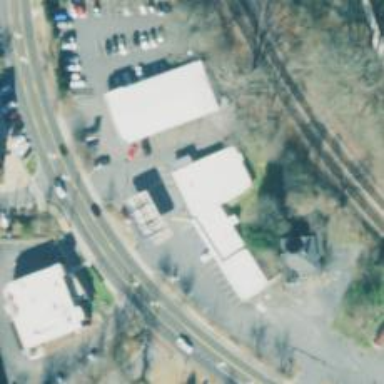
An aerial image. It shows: Convenience shop.